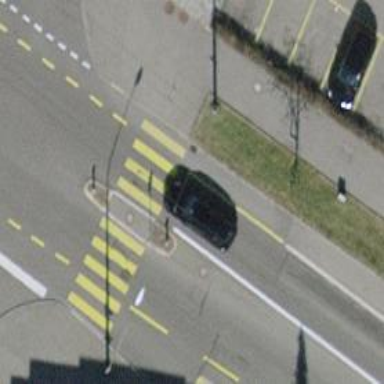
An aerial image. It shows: Marked zebra crossing with pedestrian island.